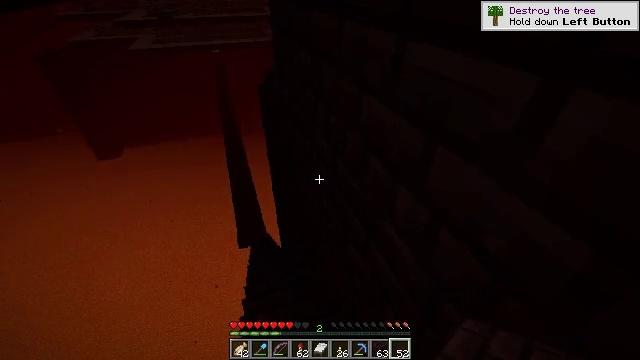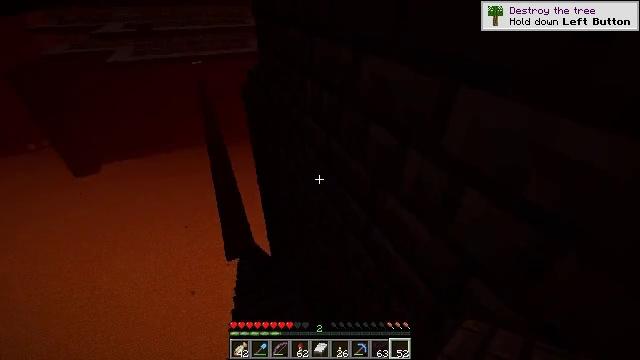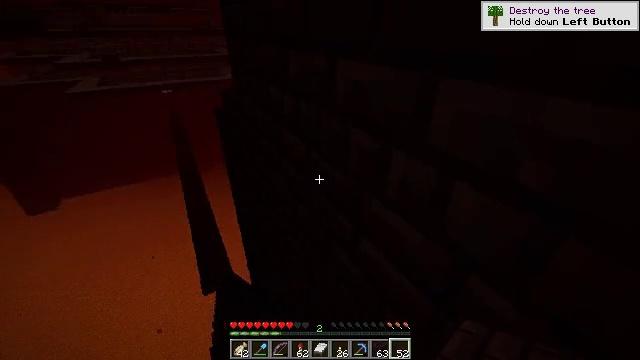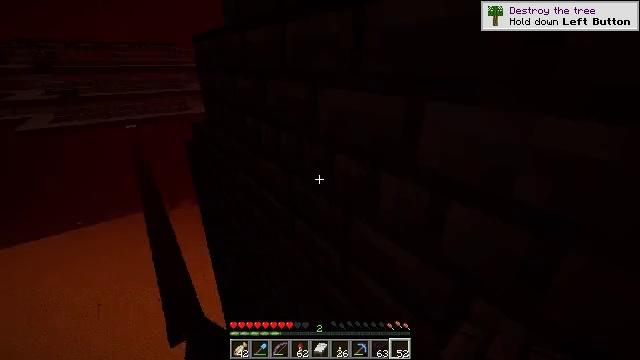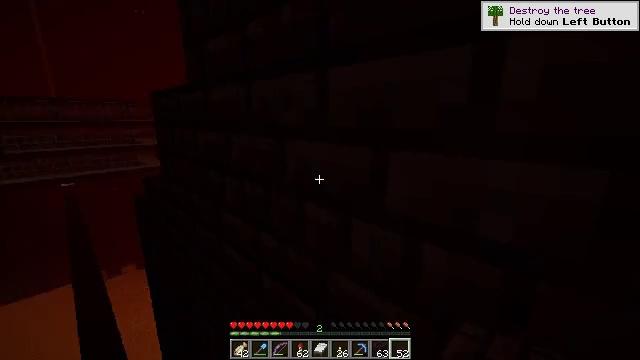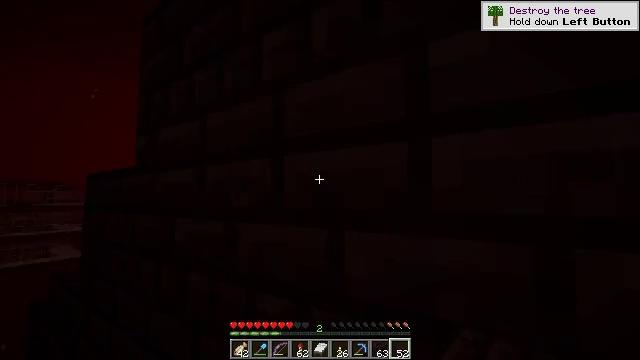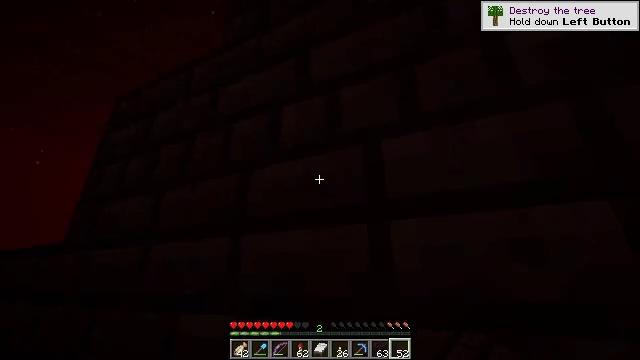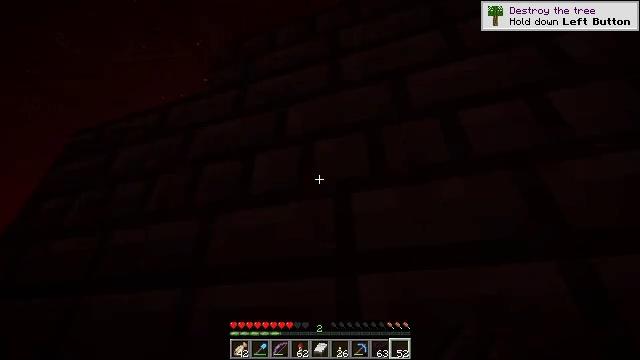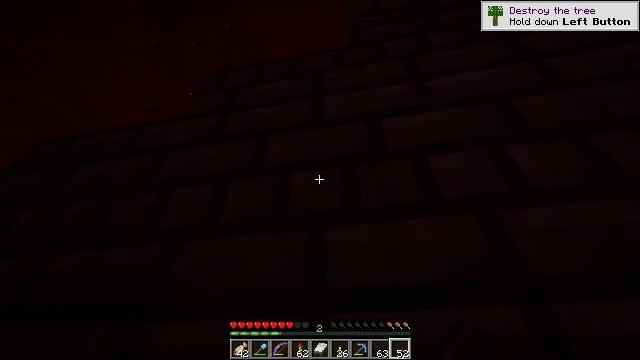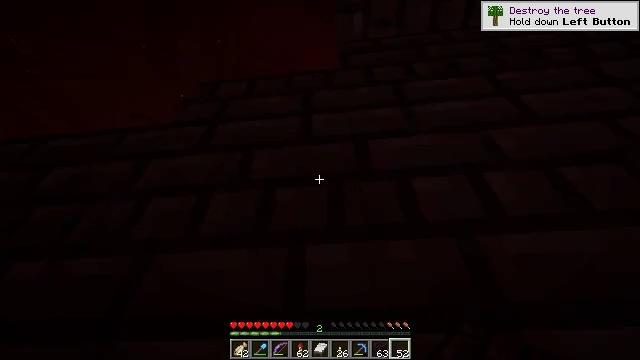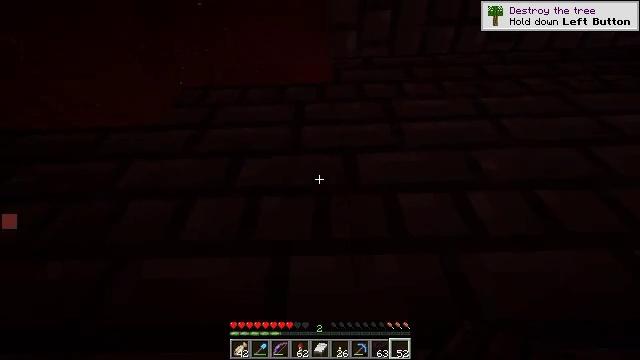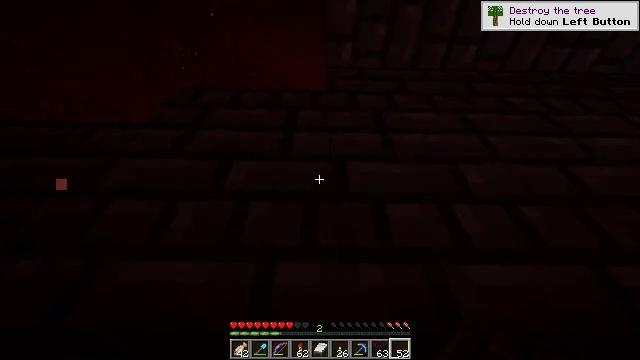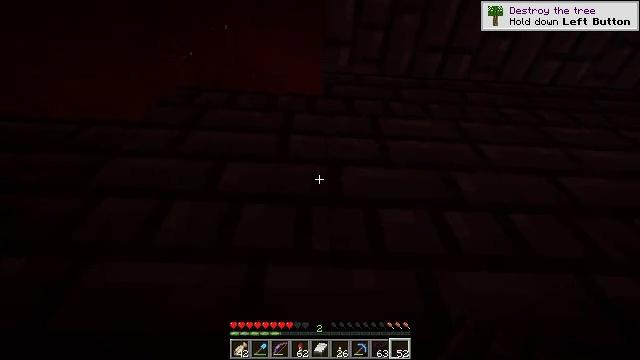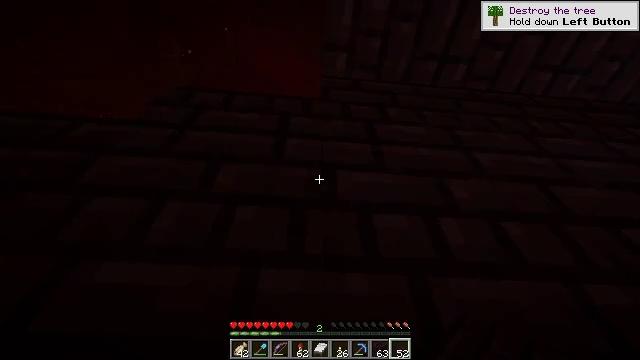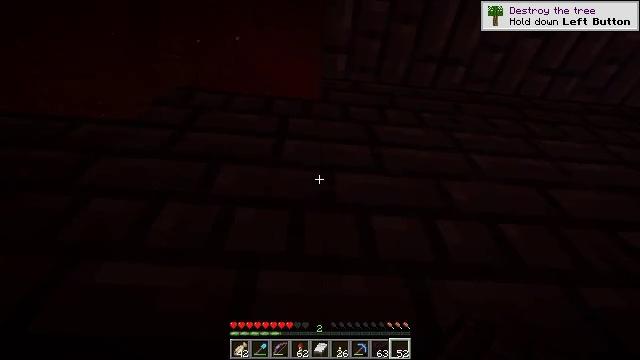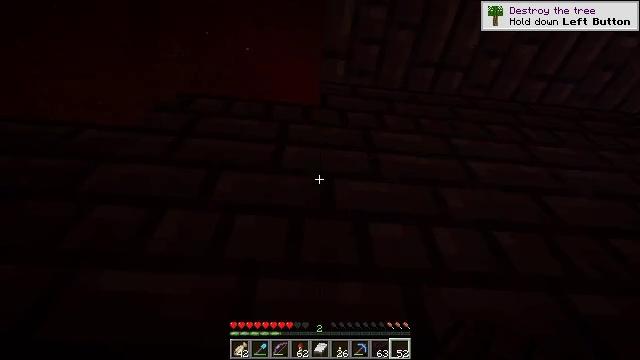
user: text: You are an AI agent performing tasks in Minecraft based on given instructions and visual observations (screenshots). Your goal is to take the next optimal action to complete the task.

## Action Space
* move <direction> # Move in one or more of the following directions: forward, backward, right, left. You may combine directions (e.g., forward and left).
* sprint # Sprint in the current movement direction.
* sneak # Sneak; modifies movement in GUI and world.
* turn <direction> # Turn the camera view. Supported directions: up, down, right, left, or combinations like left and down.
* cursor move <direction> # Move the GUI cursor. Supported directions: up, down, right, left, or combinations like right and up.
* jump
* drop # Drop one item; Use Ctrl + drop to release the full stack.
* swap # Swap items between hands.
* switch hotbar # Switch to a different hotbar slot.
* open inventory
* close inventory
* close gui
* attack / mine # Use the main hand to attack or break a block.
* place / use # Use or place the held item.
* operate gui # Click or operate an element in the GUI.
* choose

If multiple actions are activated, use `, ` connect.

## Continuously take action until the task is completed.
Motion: motion action
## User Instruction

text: Remove the nether brick slab from its place.
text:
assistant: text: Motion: sneak, turn right and up
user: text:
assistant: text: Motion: sneak, turn right and up
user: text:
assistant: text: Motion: sneak, turn right and up
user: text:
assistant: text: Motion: sneak, turn right and up
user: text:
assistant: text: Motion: sneak, turn right and up
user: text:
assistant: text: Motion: sneak, turn right and up
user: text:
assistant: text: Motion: sneak, turn right and up
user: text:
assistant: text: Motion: sneak, turn right and up
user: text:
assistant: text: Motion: sneak, turn right and up
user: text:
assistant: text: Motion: sneak, turn right and up
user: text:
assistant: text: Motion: sneak, turn right and up
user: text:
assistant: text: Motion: sneak, turn right
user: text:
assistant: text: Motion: sneak, turn right
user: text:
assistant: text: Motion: move back, sneak
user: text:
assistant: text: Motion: move back, sneak
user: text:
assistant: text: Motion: move back, sneak
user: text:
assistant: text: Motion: move back, sneak
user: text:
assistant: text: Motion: move back, sneak
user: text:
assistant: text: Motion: sneak
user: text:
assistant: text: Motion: sneak
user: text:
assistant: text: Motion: sneak, turn left
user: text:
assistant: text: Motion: sneak
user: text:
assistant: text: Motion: sneak
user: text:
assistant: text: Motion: sneak
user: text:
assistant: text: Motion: sneak
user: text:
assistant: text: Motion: sneak
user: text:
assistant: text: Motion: sneak, turn left
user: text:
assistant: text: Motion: sneak, turn left
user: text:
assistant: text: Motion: sneak, turn left and down
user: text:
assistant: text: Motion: sneak